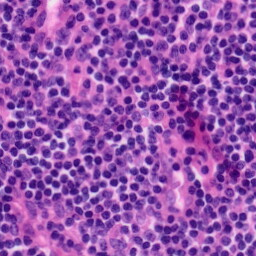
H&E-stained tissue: Tonsil